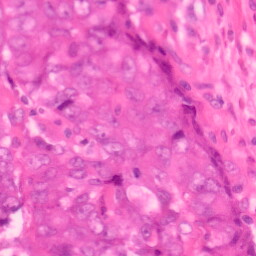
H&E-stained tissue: Colon